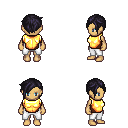
a pixel art fantasy rpg character, female body template, human, tanned skin, gold chest armor, white pants, raven pixie cut hairstyle, four views (front, back, left, right), 2x2 character sprite sheet, small pixel art, hard edges, no anti-aliasing